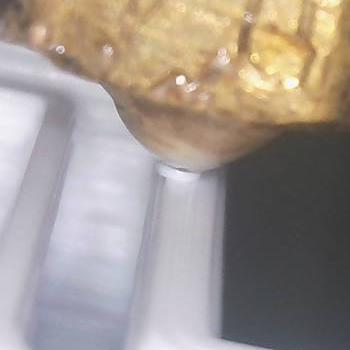
Flow rate: 188%